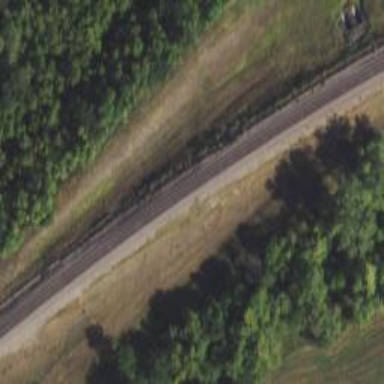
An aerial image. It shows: Railway track.